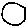
Label: circle